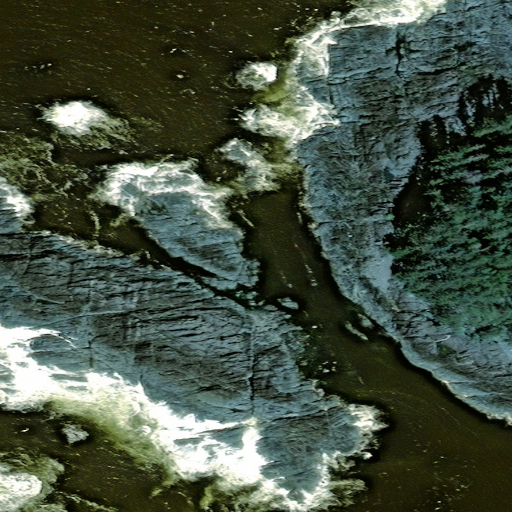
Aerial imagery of cape in Alaska named Point Howard containing only unknown